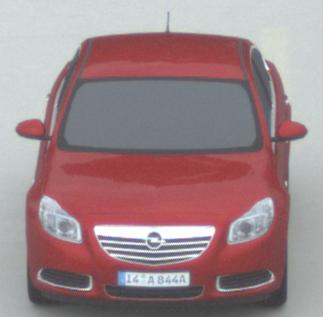
Make: Opel
Model: Insignia 1.6
Detailed model: Insignia (A) Notch Back
Model produced from: 2008/11
Model produced until: 2008/12
Doors: 4
Color: red
Road condition: dry road
Daytime: morning or afternoon
Contrast: low contrast